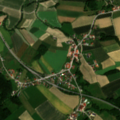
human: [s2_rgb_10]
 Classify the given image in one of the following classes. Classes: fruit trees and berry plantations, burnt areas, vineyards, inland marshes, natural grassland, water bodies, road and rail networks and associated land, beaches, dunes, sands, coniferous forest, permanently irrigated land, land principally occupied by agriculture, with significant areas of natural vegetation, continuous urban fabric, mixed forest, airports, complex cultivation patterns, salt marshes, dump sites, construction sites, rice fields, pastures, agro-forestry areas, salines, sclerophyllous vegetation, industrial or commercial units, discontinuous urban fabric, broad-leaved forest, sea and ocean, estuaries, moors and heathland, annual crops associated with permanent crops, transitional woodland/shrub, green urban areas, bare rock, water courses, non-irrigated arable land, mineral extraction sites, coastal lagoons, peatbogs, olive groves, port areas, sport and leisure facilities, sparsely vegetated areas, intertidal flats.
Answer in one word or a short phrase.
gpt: discontinuous urban fabric, non-irrigated arable land, land principally occupied by agriculture, with significant areas of natural vegetation, coniferous forest, transitional woodland/shrub